Question: I've recently downloaded <URL> and I've run into some troubles.
I've linked the libraries and I can get the program to compile and it runs fine in 'Release mode'; however, the 'Debug' '.exe' hits me with this error:
>

- I'm using VS2010 with Target Machine set to 'x86'.- I am using the 32bit debug dll ('Assimp32d.dll') that was provided, and I've tried setting runtime libraries to '/MT', '/MTd', '/MD', and '/MDd' with no luck.
I read from other similar threads that I should run 'Dependency Walker' on the '.exe', but I'm not sure what the output means. I'll paste it here if this helps you guys.
> Error: The Side-by-Side configuration information for "c:\users\-----\documents\visual studio 2010\projects\AssimpTest\debug\ASSIMP32D.DLL" contains errors. The application has failed to start because its side-by-side configuration is incorrect. Please see the application event log or use the command-line sxstrace.exe tool for more detail (14001).
Error: At least one required implicit or forwarded dependency was not found.
Error: At least one module has an unresolved import due to a missing export function in an implicitly dependent module.
Error: Modules with different CPU types were found.
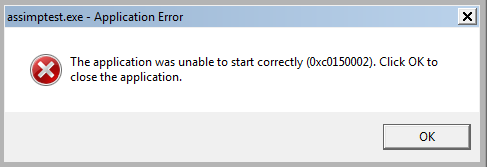
Answer: Rather than rebuilding the libraries, I downloaded a different set of libraries (it was the SDK installer) and the debug dll's from that are working perfectly.
Just in case anyone has the same problem with the same software, this was the exact name of the installer that worked for me: assimp-sdk-3.0-setup.exe